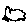
Label: cloud